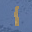
Label: 1